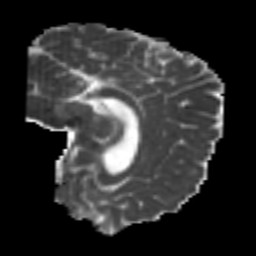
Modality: MD
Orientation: sagittal
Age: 24
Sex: male
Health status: healthy
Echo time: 0.074 s